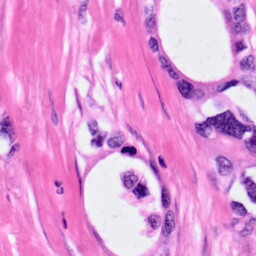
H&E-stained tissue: Pancreatic